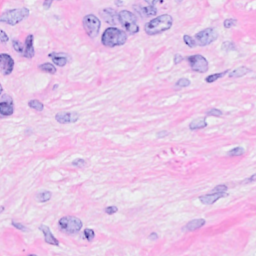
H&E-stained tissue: Breast